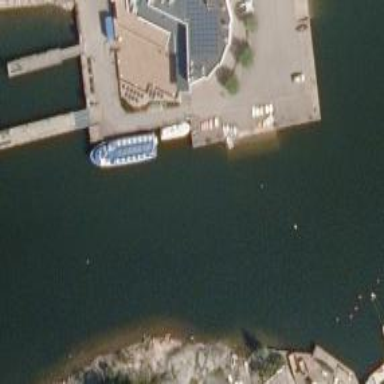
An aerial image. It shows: Slipway on leisure land.